Field crop: tomato
Growth stage: 2
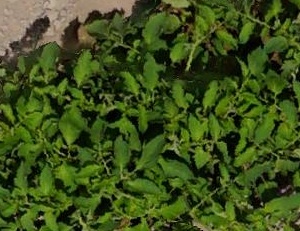
Species: tomato